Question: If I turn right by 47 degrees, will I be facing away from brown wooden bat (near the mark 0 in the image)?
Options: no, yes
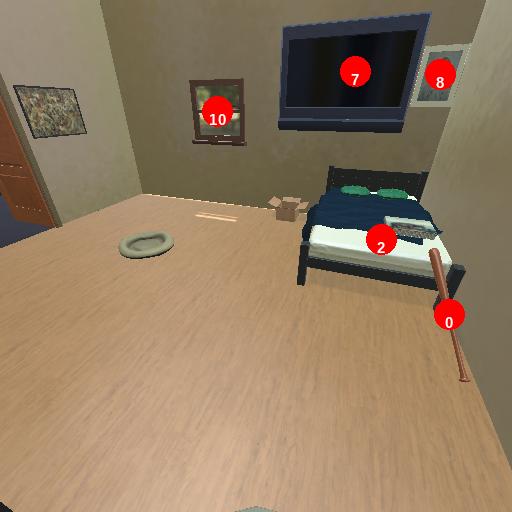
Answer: no